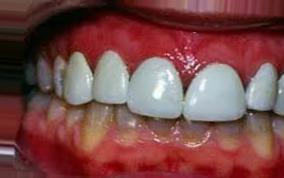
Condition: Tooth Discoloration